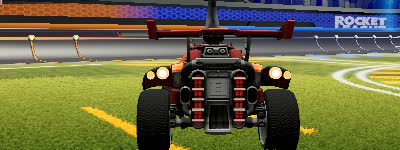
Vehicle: octane